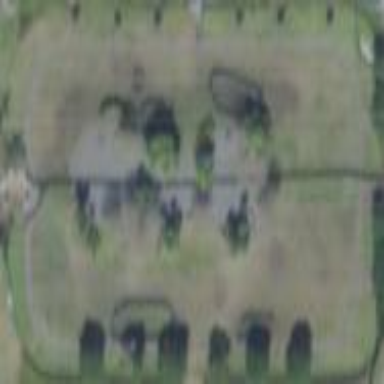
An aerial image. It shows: Dog park enclosed by fence.